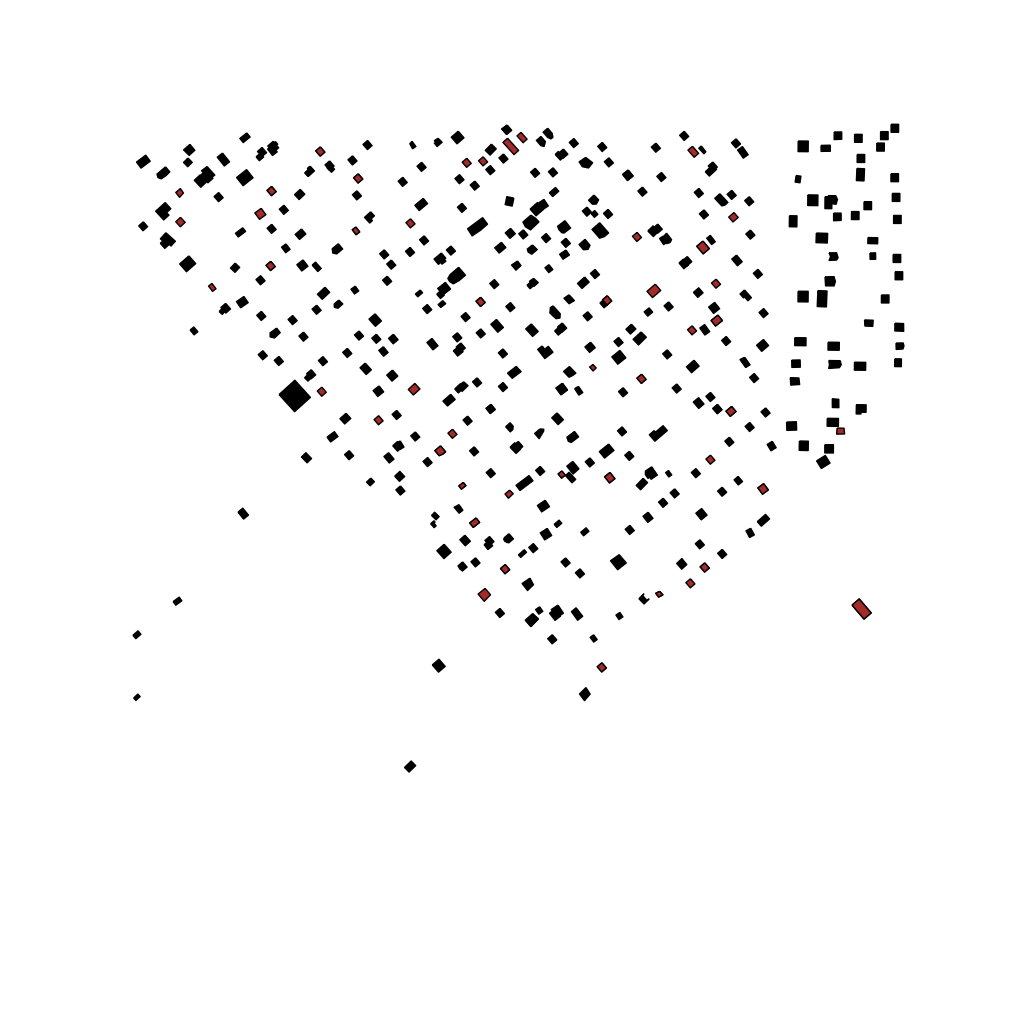
Tags: overhead vector_map, agriculture, recreation, individual_rise, low_rise, density_1, Building, Facility, 1.0 km²